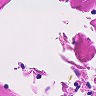
Metastatic tissue present: no